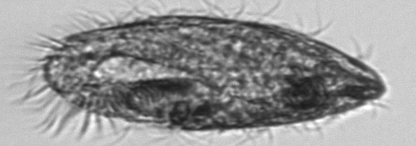
Label: Euplotes_morphotype1